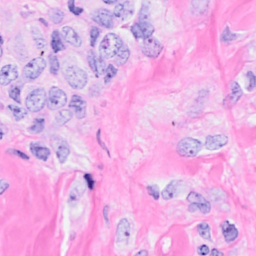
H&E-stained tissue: Breast